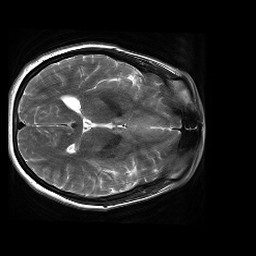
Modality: T2w
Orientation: axial
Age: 33
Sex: female
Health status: healthy
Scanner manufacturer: siemens
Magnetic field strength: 3 T
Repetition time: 4.01 s
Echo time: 0.116 s